Question: I am getting an error while i am registering php variable to html form element through javascript. Like If In my code there is php variable '$edu_notes' and i am assigning this variable's value to a html form element that is
'''
<textarea name="1_1_50" id="1_1_50" ></textarea>
'''
and My Javascript code is :
'''
document.getElementById('1_1_50').value = "<?php echo $edu_notes; ?>";
'''
the value of '$edu_notes' comes from linkedin profile which is :
'''
"First Text Line
Second Text Line"
'''
there is a gap of blank line between its first text line and second text line.
And the javascript gives an error that is
'''
unterminated string literal
"First Text line
'''
Javascript is not getting the full value as a string because of blank line. I have tried some php functions like 'filter_var(),nl2br(),trim()' but not resolving this issue. I have also tried to type cast through '(string) $edu_notes'.
In my source file what i am getting please see screenshot below :

I am doing this type of functionality because all the form elements are coming from database dynamicaly.
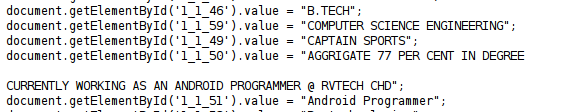
Answer: '''
document.getElementById('1_1_50').value =
'<?php echo str_replace("
", "\n", $edu_notes) ?>';
'''